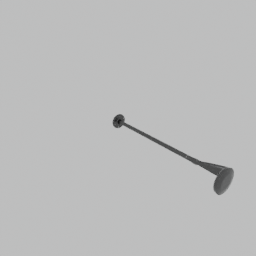
Label: lighting